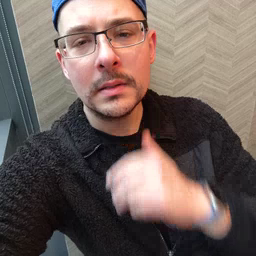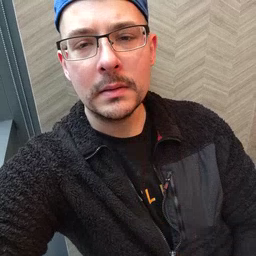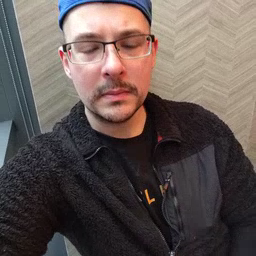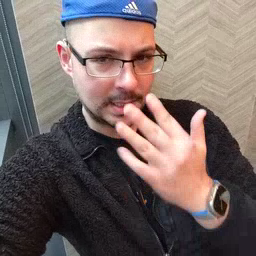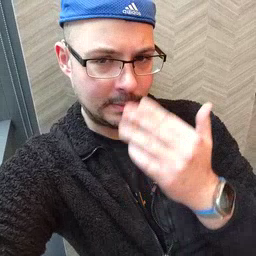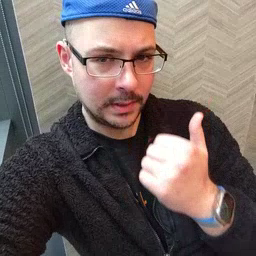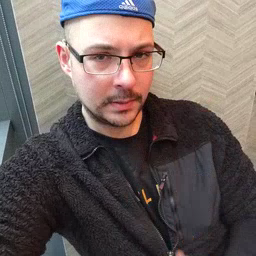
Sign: sleepy